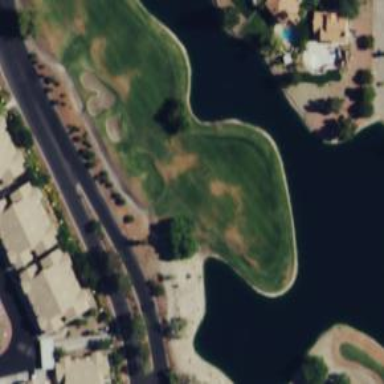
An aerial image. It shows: View of golf hole.